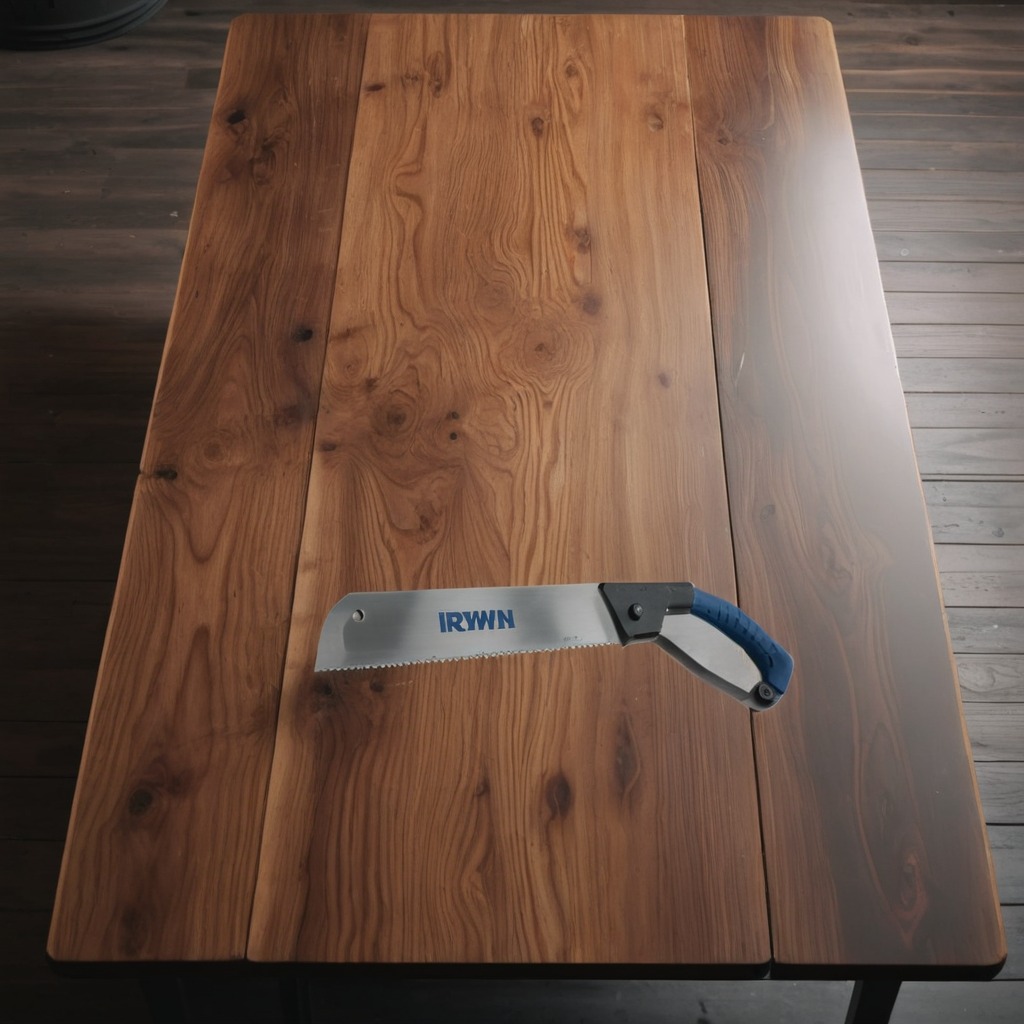
A handheld metal saw is lying on the wooden table.